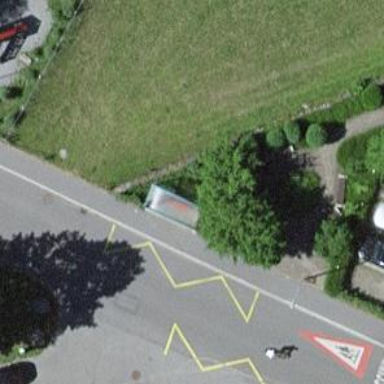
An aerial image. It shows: Platform at public transport location with shelter.